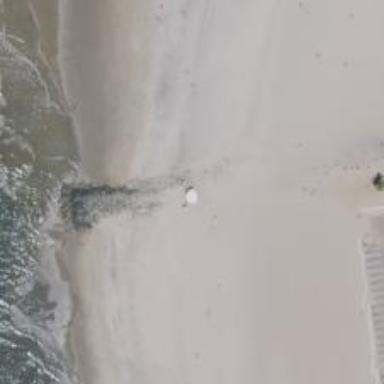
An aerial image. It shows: Lifeguard on duty.